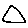
Label: triangle